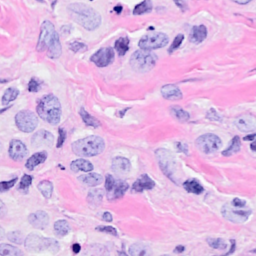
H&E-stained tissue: Breast